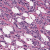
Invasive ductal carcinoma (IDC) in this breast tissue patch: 1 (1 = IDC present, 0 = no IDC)